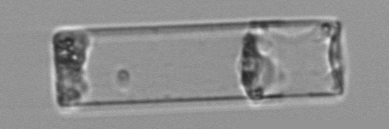
Label: Guinardia_flaccida